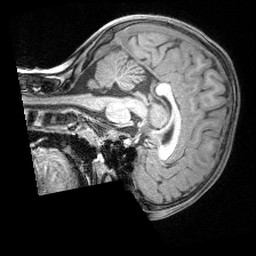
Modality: T1w
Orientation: sagittal
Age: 9
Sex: female
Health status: ill
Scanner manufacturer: siemens
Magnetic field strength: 3 T
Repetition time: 1.6 s
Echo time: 0.00179 s